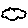
Label: cloud